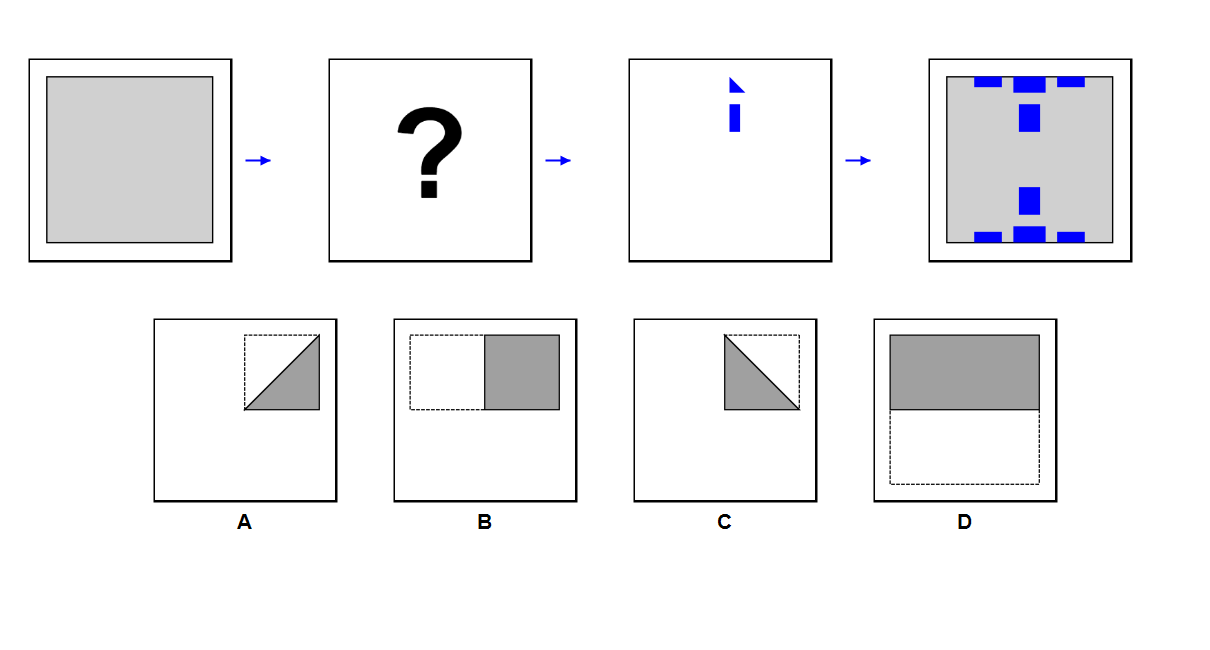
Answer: A